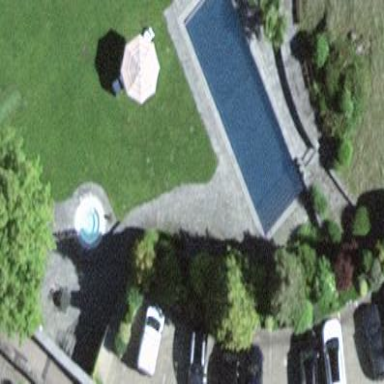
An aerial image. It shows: Swimming pool located in leisure land.